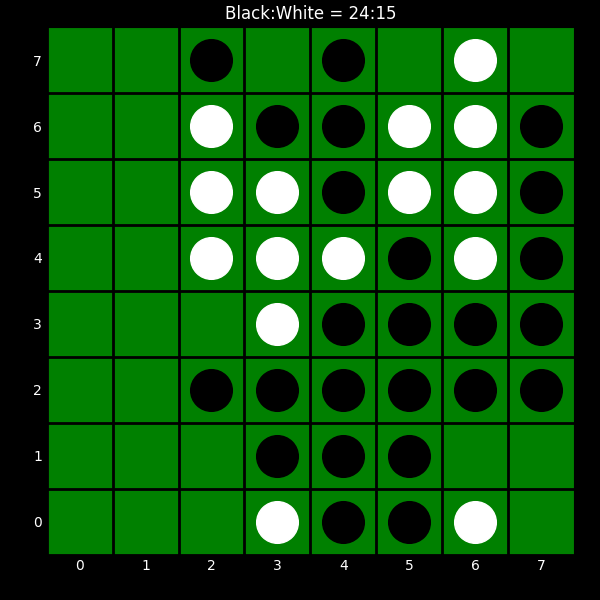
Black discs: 24
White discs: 15